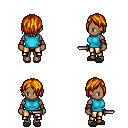
a pixel art fantasy rpg character, female body template, human, dark skin, teal sleeveless shirt, gold greaves, dark blonde bangs hairstyle, leather bracers, gray slippers, dagger, four views (front, back, left, right), 2x2 character sprite sheet, small pixel art, hard edges, no anti-aliasing